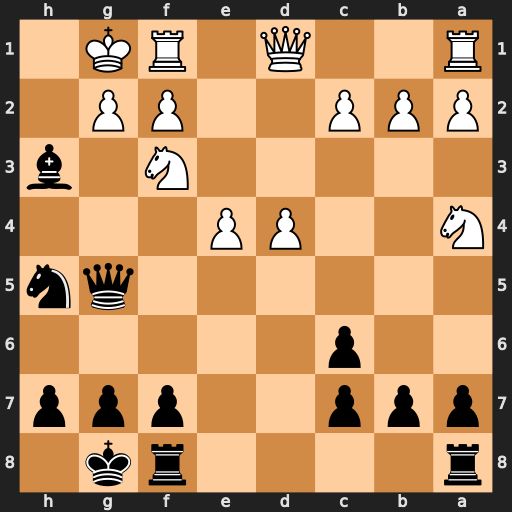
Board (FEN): r4rk1/ppp2ppp/2p5/6qn/N2PP3/5N1b/PPP2PP1/R2Q1RK1
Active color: b
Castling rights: -
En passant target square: -
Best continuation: Qxg2#